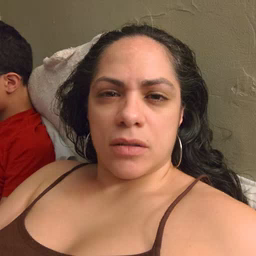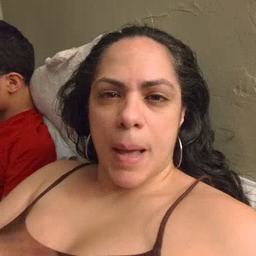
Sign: pizza